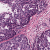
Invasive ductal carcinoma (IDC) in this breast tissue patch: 1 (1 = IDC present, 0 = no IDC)